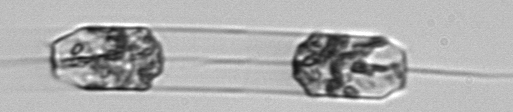
Label: Ditylum_brightwellii